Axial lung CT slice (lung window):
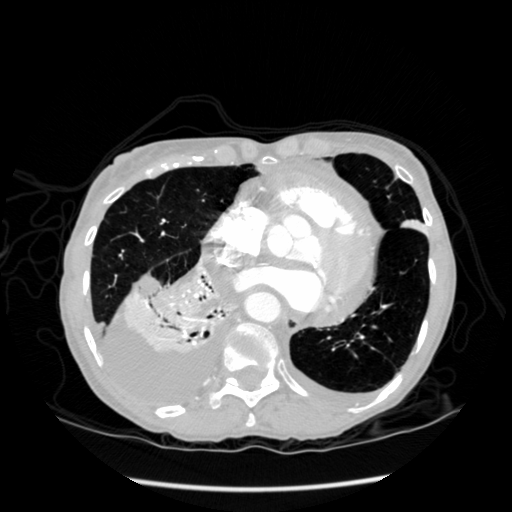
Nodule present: no